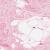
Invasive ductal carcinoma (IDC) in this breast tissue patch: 0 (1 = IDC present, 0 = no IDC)